Interaction volume radius: 5 \u00c5
Interaction volume height: 30 \u00c5
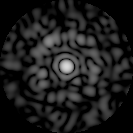
Disorder parameter: 0.8035